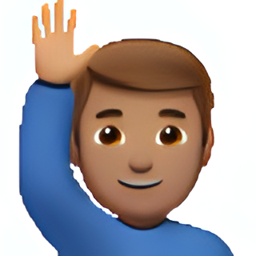
Name: man raising hand type 4
Emoji: 🙋🏽‍♂️
Group: People & Body
Sub-group: person-gesture